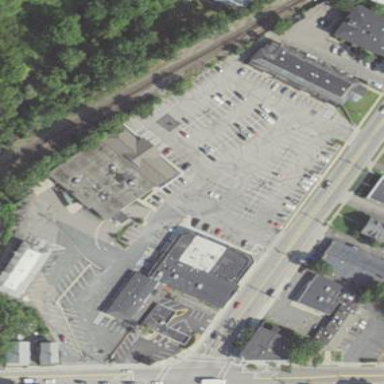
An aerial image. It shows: Commercial building.